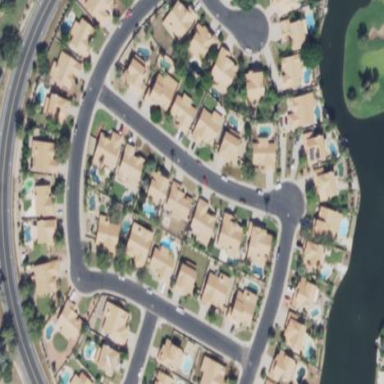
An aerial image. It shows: Residential neighbourhood.